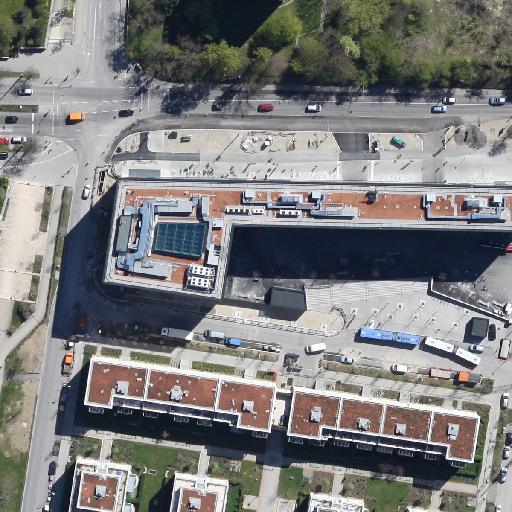
Referring expression: paved road